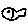
Label: fish